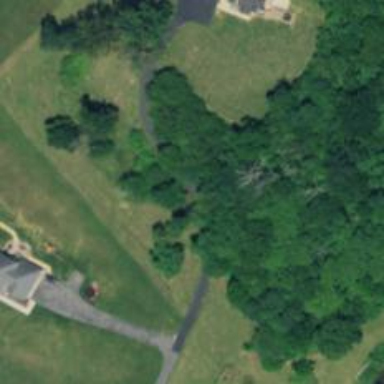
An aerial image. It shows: Driveway leading to service road.